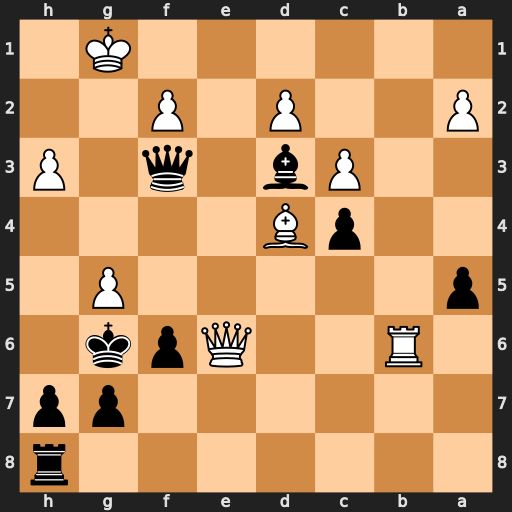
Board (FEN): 7r/6pp/1R2Qpk1/p5P1/2pB4/2Pb1q1P/P2P1P2/6K1
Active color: b
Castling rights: -
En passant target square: -
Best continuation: Be4 Qxf6+ gxf6 Rxf6+ Qxf6